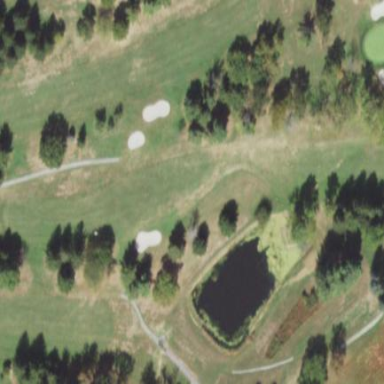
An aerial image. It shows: Grassy golf fairway.